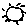
Label: sun